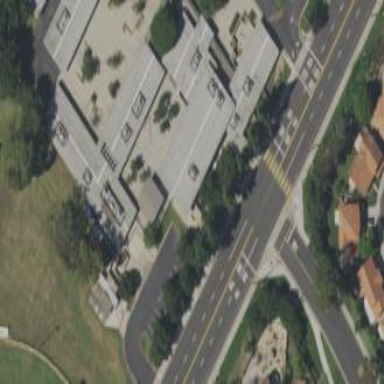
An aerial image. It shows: School building.